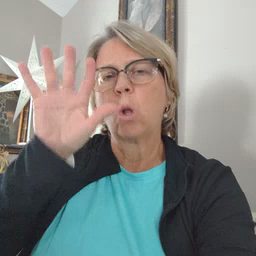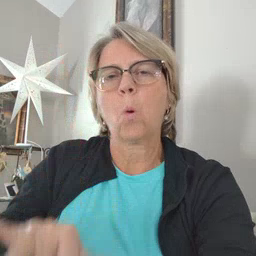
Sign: snow